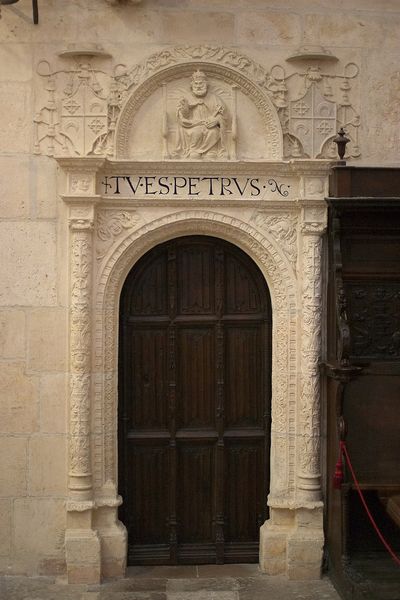
Titel: Kathedrale von Burgos
Künstler: Juan de Colonia
Standort: Burgos (EU - E); Burgos, Kathedrale (EU - E)
Schlagwörter: mann, sitzen, ausschnitt, blumen, braun, holz, marmor, stuhl, säule, säulen, tür, weiss, architektur, mensch, stein, felder, kirche, sitzend, krone, relief, bogen, rundbogen, bischof, thron, gestühl, detail, inschrift, stuck, tor, foto, fotografie, eingang, mond, kloster, kreuz, text, kardinal, trohn, fries, portal, wappen, eingan, troddeln, kassetten, petrus, quasten, holztür, latein, halbsäulen, sakristei, chorgestühl, kniebank, kardinalshut, fto, throhn, tu, es, wppane, tuspetrus